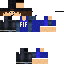
A male human skin with medium skin, wearing brown long hair dressed in a blue tshirt and black pants, featuring a closed mouth.